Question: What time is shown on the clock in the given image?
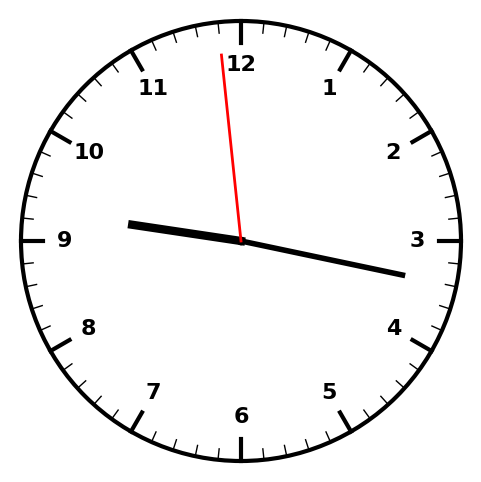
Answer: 09:16:59